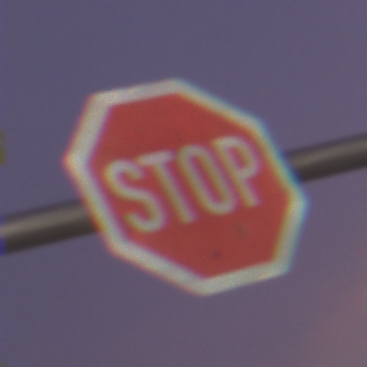
Verkehrszeichen: Stop
Umgebung: Outdoor, Urban
Tageszeit: SunriseSunset
Wetter: PartlyCloudy
Licht: Artificial
Jahreszeit: NotSpecified
Kontrast: HighContrast